Aerial crown-view tile of a tropical tree (Barro Colorado Island, Panama), acquired 20250414:
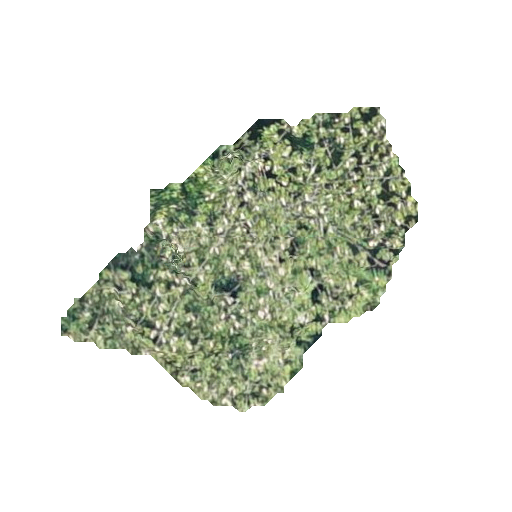
Species: Ochroma pyramidale
GBIF accepted scientific name: Ochroma pyramidale
Crown area: 93.0 m²